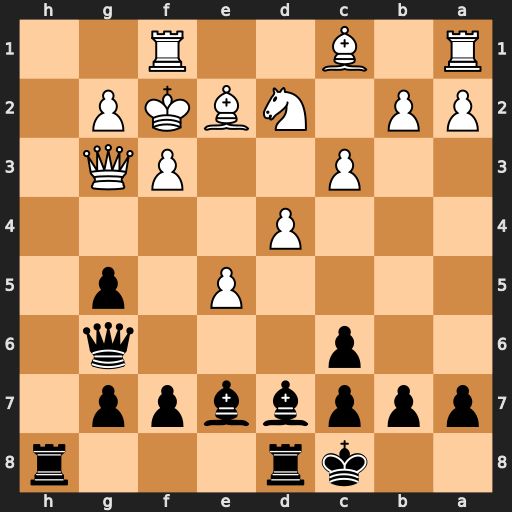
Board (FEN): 2kr3r/pppbbpp1/2p3q1/4P1p1/3P4/2P2PQ1/PP1NBKP1/R1B2R2
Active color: b
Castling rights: -
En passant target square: -
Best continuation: g4 fxg4 Bh4 Qxh4 Rxh4